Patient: sex F, age 57
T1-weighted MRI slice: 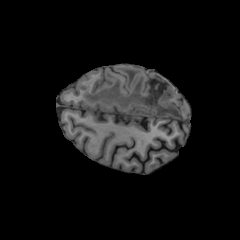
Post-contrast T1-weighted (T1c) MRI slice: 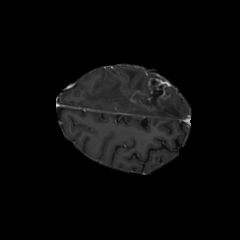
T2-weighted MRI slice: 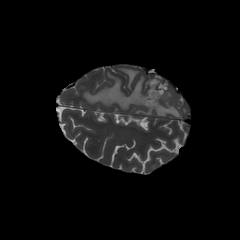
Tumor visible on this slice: yes
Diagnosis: Glioblastoma, IDH-wildtype
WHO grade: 4